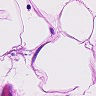
Metastatic tissue present: no